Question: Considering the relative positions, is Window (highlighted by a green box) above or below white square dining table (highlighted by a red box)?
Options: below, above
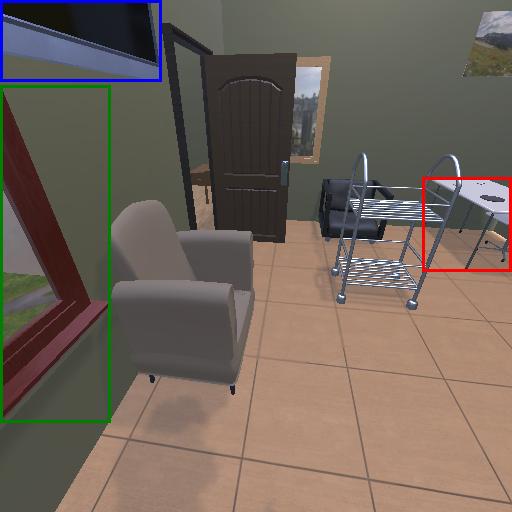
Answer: below